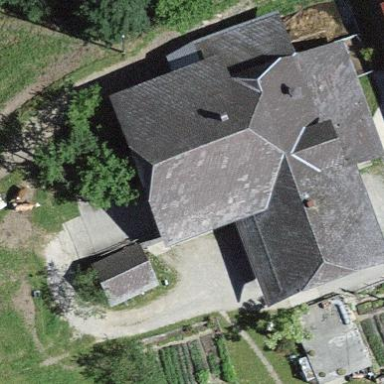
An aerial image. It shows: Farm building.